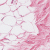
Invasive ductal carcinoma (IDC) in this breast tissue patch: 0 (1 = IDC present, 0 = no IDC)